Question: The following code generates two random decimal values, then subtracts them to get '$c'.
'''
$a = mt_rand(5, 75);
$b = mt_rand(5, 75);
$adjuster = mt_rand(2, 20);
do {
$decimal_selector = mt_rand(1, 6);
if ($decimal_selector == 1) {
$a = $a / 10;
$b = $b / 10;
}
if ($decimal_selector == 2) {
$a = $a / 10;
$b = $b / 100;
}
if ($decimal_selector == 3) {
$a = $a / 100;
$b = $b / 10;
}
if ($decimal_selector == 4) {
$a = $a / 100;
$b = $b / 100;
}
if ($decimal_selector == 5) {
$a = $a / 1000;
$b = $b / 1000;
}
if ($decimal_selector == 6) {
$a = $a / 1000;
$b = $b / 100;
}
if($b < $a)
$b = $b + ($a - $b) + $adjuster;
$c = $b - $a;
} while((is_int($a) == true && is_int($b) == true) || is_int($c) == true);
'''
The do-while loop is trying to ensure that '$a' and '$b' are both not integers, and also that '$c' is not an integer. But I keep getting times where '$c' actually is an integer.
If I use 'gettype' it keeps saying '$c' is a "double". Why, when '$c' ends up being something like '7'?
EDIT:
I keep getting random infinite loops from this code below. Any ideas why?
'''
do{
$a = mt_rand(5, 75);
$b = mt_rand(5, 75);
$adjuster = mt_rand(2, 20);
$decimal_selector = mt_rand(1, 6);
if ($decimal_selector == 1){
$a = $a / 10;
$b = $b / 10;
}
if ($decimal_selector == 2){
$a = $a / 10;
$b = $b / 100;
}
if ($decimal_selector == 3){
$a = $a / 100;
$b = $b / 10;
}
if ($decimal_selector == 4){
$a = $a / 100;
$b = $b / 100;
}
if ($decimal_selector == 5){
$a = $a / 1000;
$b = $b / 1000;
}
if ($decimal_selector == 6){
$a = $a / 1000;
$b = $b / 100;
}
if($b < $a){
$b = $b + ($a - $b) + $adjuster;
}
$c = $b - $a;
if(intval($c) == $c) {
$c_is_int = 1;
} else {
$c_is_int = 0;
}
echo intval($c) . '<br>';
echo $c_is_int . '<br>';
echo $c . '<br><br>';
} while($c_is_int == 1);
'''

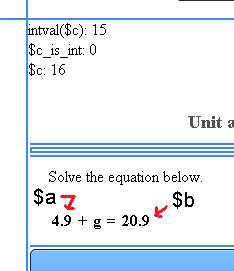
Answer: Do something like this to see if '$c' is a whole number (possibly stored as a double):
'''
if(intval($c) == $c) {
echo "I'm a whole number";
}
'''
See here: <URL>